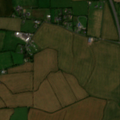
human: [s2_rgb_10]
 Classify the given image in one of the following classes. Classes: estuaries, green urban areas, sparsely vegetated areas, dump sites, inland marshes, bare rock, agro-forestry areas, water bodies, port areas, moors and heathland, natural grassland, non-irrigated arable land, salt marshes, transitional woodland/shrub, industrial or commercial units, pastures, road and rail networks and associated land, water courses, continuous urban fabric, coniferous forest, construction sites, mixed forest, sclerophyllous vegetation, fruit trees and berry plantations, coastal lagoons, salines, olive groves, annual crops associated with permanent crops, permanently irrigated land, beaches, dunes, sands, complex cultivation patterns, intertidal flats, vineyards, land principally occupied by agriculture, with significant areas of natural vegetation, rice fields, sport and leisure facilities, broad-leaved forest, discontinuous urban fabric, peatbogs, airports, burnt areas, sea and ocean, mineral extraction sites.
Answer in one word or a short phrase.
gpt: road and rail networks and associated land, non-irrigated arable land, pastures